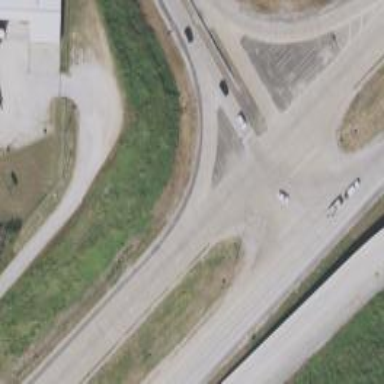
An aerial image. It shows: Trunk link highway.